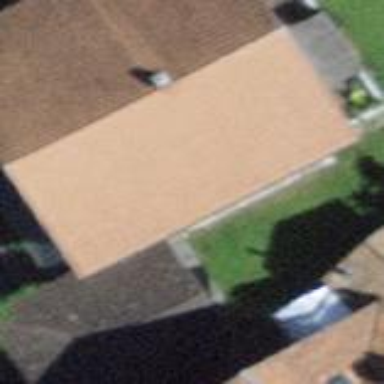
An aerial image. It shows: Residential building.